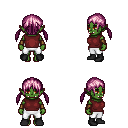
a pixel art fantasy rpg character, female body template, orc, green skin, maroon sleeveless shirt, white pants, pink twin-tailed hairstyle, cloth bracers, black shoes, four views (front, back, left, right), 2x2 character sprite sheet, small pixel art, hard edges, no anti-aliasing